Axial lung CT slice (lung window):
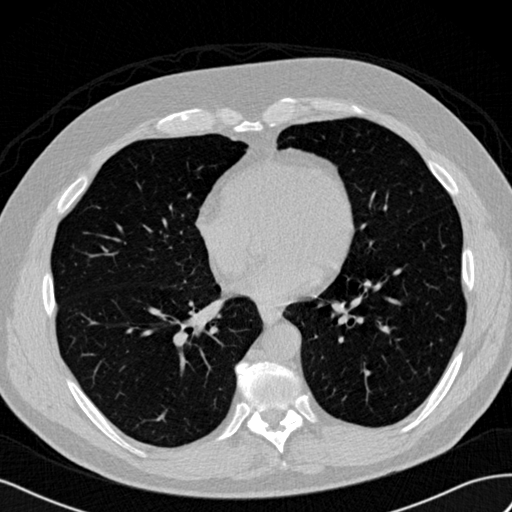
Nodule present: no